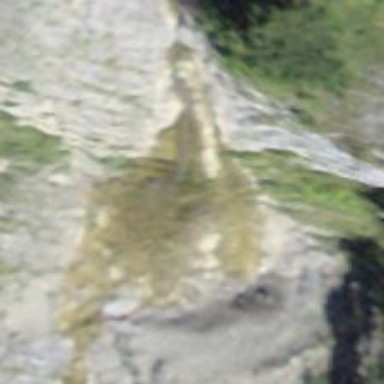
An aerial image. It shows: Beautiful waterfall in nature.